Question: Hello i am trying to make ASP.NET MVC parse a request with json in the data to a model, but for some reason it just won't work.
Here is my request
'''
$.ajax({
type: "POST",
url: "/ajax/album/SaveAlbumImages/",
data: { model: ko.toJSON(model) },
dataType: "json",
success: function (data: BaseJson<string>, textStatus, jqXHR) {
}
});
'''

'''
Accept:application/json, text/javascript, */*; q=0.01
Accept-Encoding:gzip,deflate,sdch
Accept-Language:en-US,en;q=0.8
Connection:keep-alive
Content-Length:2685
Content-Type:application/x-www-form-urlencoded; charset=UTF-8
Cookie:ASP.NET_SessionId=gtjnl1hr2st3szm50mwmlmb4; __RequestVerificationToken=AWXbN4FYcsQX4Wt-bWXTtCWmPAtBf_5ShztUtZnh6DQ552xLiZoUbsAtCsQJXYly7zF3F6nJNYaKJbu5QTucMrD1sv_vX2qj9Y0Db4OOksg1; .ASPXAUTH=677B1CD5D4AE1BF1B500EED6D9E465B79F7068187B1018671FCAA38E518DE12E93B9C082E27CB39C833DFC53FFBC78099D97F72E6E388A3895C1961FB75E5FDC0DCCE4210201D85866C7F59384135D2B; Cosplay.locale=da-DK
Host:localhost:52972
Origin:http://localhost:52972
Referer:http://localhost:52972/album/managealbumimagesnew/1221
User-Agent:Mozilla/5.0 (Windows NT 6.2; WOW64) AppleWebKit/537.36 (KHTML, like Gecko) Chrome/27.0.1453.116 Safari/537.36
X-Requested-With:XMLHttpRequest
Form Dataview sourceview URL encoded
model:{"AlbumId":1221,"Images":[{"ImageId":2454,"Description":null},{"ImageId":2455,"Description":null},{"ImageId":2456,"Description":null},{"ImageId":2457,"Description":null},{"ImageId":2458,"Description":null},{"ImageId":2459,"Description":null},{"ImageId":2460,"Description":null},{"ImageId":2461,"Description":null},{"ImageId":2462,"Description":null},{"ImageId":2463,"Description":null},{"ImageId":2464,"Description":null},{"ImageId":2465,"Description":null},{"ImageId":2466,"Description":null},{"ImageId":2467,"Description":null},{"ImageId":2468,"Description":null},{"ImageId":2469,"Description":null},{"ImageId":2470,"Description":null},{"ImageId":2471,"Description":null},{"ImageId":2472,"Description":null},{"ImageId":2473,"Description":null},{"ImageId":2474,"Description":null},{"ImageId":2475,"Description":null},{"ImageId":2476,"Description":null},{"ImageId":2477,"Description":null},{"ImageId":2478,"Description":null},{"ImageId":2479,"Description":null},{"ImageId":2480,"Description":null},{"ImageId":2481,"Description":null},{"ImageId":2482,"Description":null},{"ImageId":2483,"Description":null},{"ImageId":2484,"Description":null},{"ImageId":2485,"Description":null},{"ImageId":2486,"Description":null},{"ImageId":2487,"Description":null},{"ImageId":2488,"Description":null},{"ImageId":2489,"Description":null},{"ImageId":2490,"Description":null},{"ImageId":2491,"Description":null},{"ImageId":2492,"Description":null},{"ImageId":2493,"Description":null},{"ImageId":2494,"Description":null},{"ImageId":2495,"Description":null},{"ImageId":2496,"Description":null},{"ImageId":2497,"Description":null},{"ImageId":2498,"Description":null},{"ImageId":2499,"Description":null},{"ImageId":2500,"Description":null}]}
'''
This is my Code in MVC
'''
public ActionResult SaveAlbumImages(AlbumImagesSaveModel model)
{
'''
And the model itself
'''
public class AlbumImagesSaveModel
{
public int AlbumId { get; set; }
public List<AlbumImageSaveModel> Images { get; set; }
}
public class AlbumImageSaveModel
{
public int ImageId { get; set; }
public string Description { get; set; }
}
'''
What am i doing wrong?
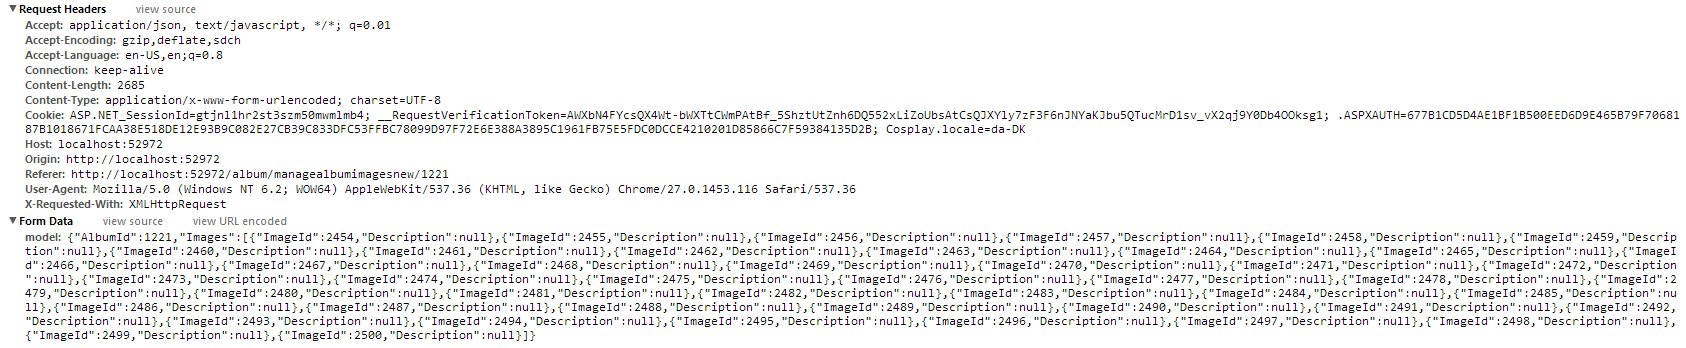
Answer: You are sending JSON, so specify that in the 'Content-Type' request header, otherwise the server couldn't know your intentions:
'''
$.ajax({
type: 'POST',
url: '/ajax/album/SaveAlbumImages/',
contentType: 'application/json',
data: ko.toJSON(model),
success: function (data, textStatus, jqXHR) {
}
});
'''
Also notice how we are wrapping the entire 'data' parameter to send the JSON, no need to be decoupling it. I have also removed the 'dataType: 'json'' parameter as if your server sends appropriate Content-Type response header (which is what ASP.NET MVC does if you return a JsonResult from your action), jQuery is able to automatically infer the response type and feed the correct type to your success callback.
Also you had some really pretty broken javascript syntax for your callback. You seem to have attempted to provide some type to the data argument of the success function which is invalid javascript.